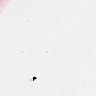
Metastatic tissue present: no